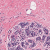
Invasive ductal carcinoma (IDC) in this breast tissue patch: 0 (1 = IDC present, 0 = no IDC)